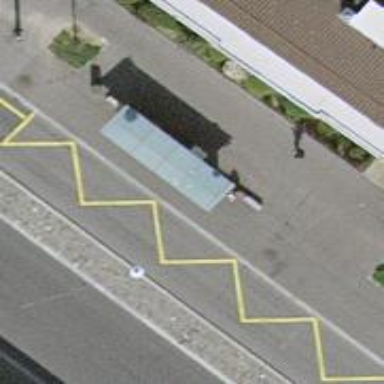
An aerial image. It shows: Bus stop with platform for public transport. Trolleybuses are also available at this stop.